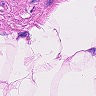
Metastatic tissue present: no